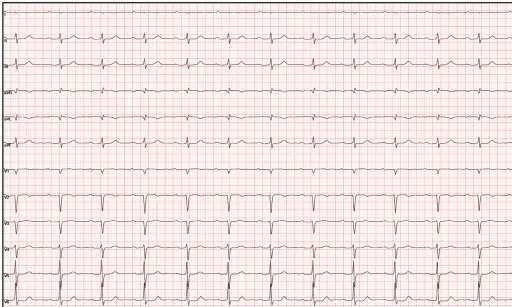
(C) The angina pectoris and ST segment abnormalities were relieved when she sat up.
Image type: electrography (ekg)